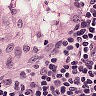
Metastatic tissue present: no